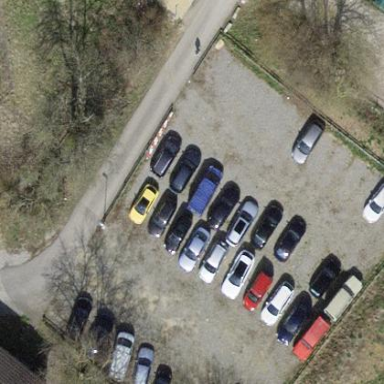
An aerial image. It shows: Parking area with surface.